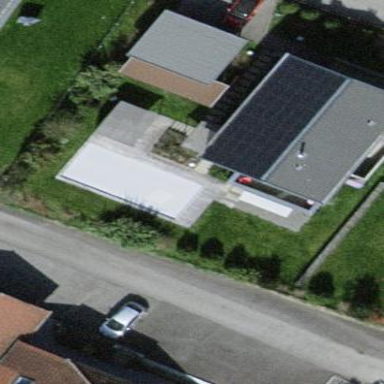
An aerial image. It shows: Detached building with gabled roof.